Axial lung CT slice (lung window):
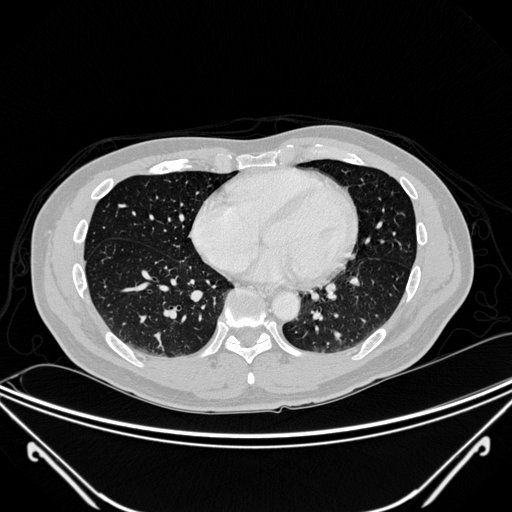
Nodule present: no